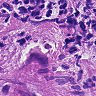
Metastatic tissue present: yes